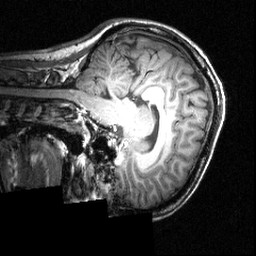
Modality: T1w
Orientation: sagittal
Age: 21
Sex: female
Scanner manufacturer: siemens
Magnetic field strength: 3.951 T
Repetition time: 1.5 s
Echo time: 0.00335 s